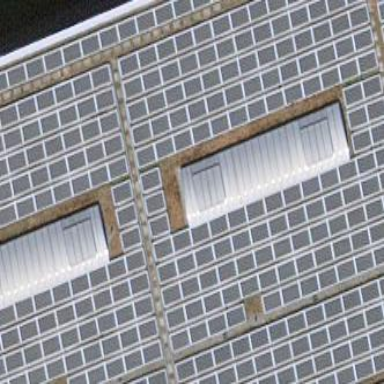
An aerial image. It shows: Solar power generator using photovoltaic panels.